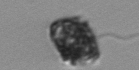
Label: Kryptoperidinium_triquetrum